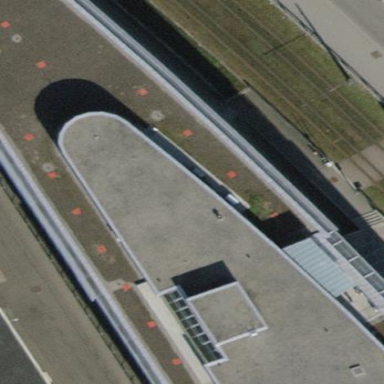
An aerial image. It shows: Office building.